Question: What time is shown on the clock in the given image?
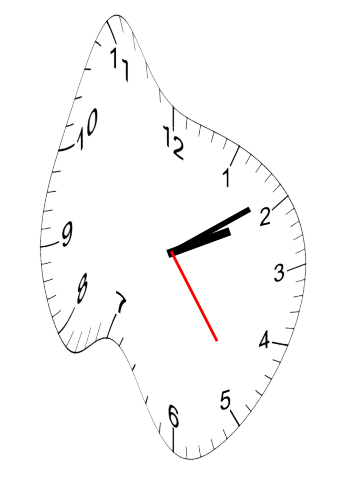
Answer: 02:09:24